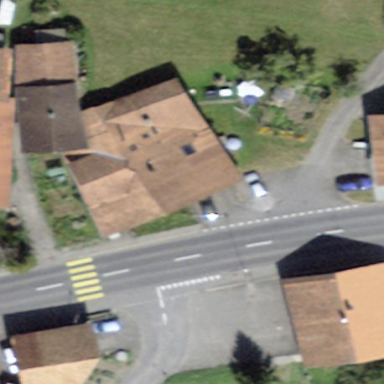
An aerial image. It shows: Residential building.